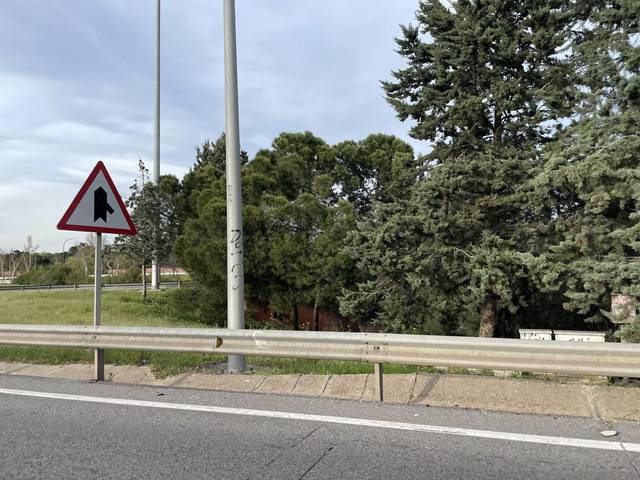
Region: Spain
Coordinates: 40.454, -3.744